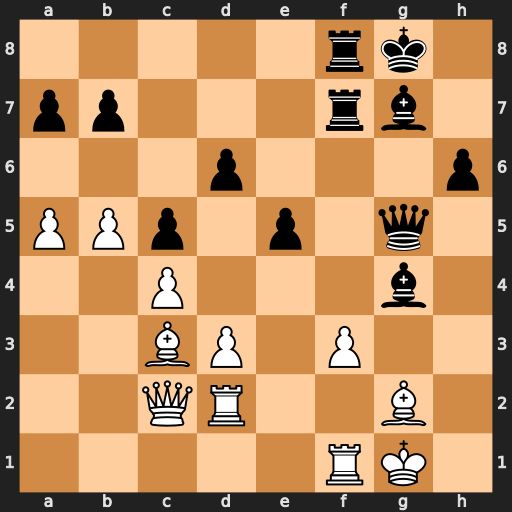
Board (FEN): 5rk1/pp3rb1/3p3p/PPp1p1q1/2P3b1/2BP1P2/2QR2B1/5RK1
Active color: w
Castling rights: -
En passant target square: -
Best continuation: fxg4 Rxf1+ Bxf1